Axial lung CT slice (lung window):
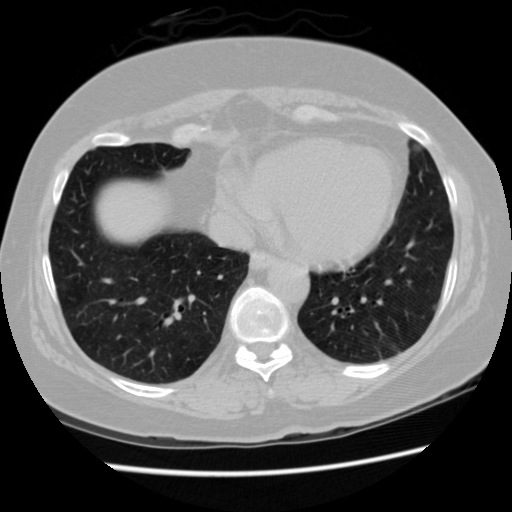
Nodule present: no